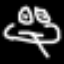
Label: frog